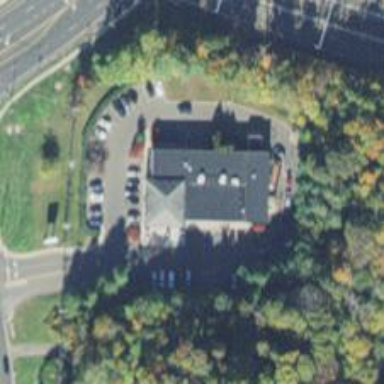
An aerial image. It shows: Pharmacy providing healthcare services.